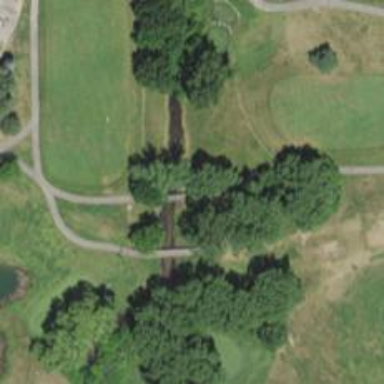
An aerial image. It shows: Path bridge on golf course.